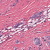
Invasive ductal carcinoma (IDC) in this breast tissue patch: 1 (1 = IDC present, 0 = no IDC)